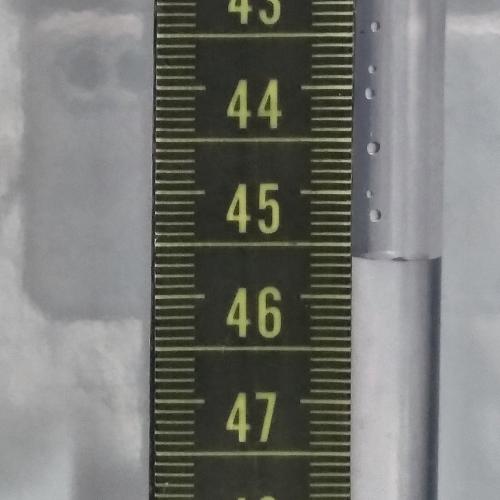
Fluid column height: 45.6 cm